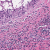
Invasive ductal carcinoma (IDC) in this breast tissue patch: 0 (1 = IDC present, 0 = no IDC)